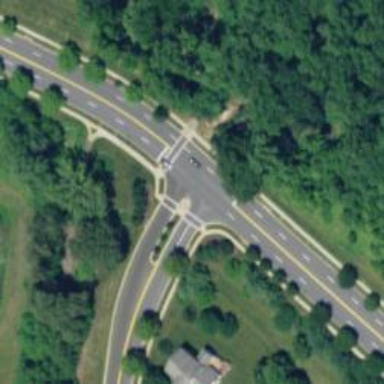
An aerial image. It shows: Marked road crossing.